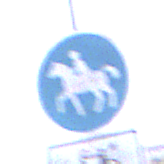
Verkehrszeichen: Reitweg
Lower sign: EinspurigeFahrzeugeFrei4
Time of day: MorningAfternoon
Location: Outdoor (Urban)
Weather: Overcast
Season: NotSpecified
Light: Natural